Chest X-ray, AP view. Patient: 51 years old, sex F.
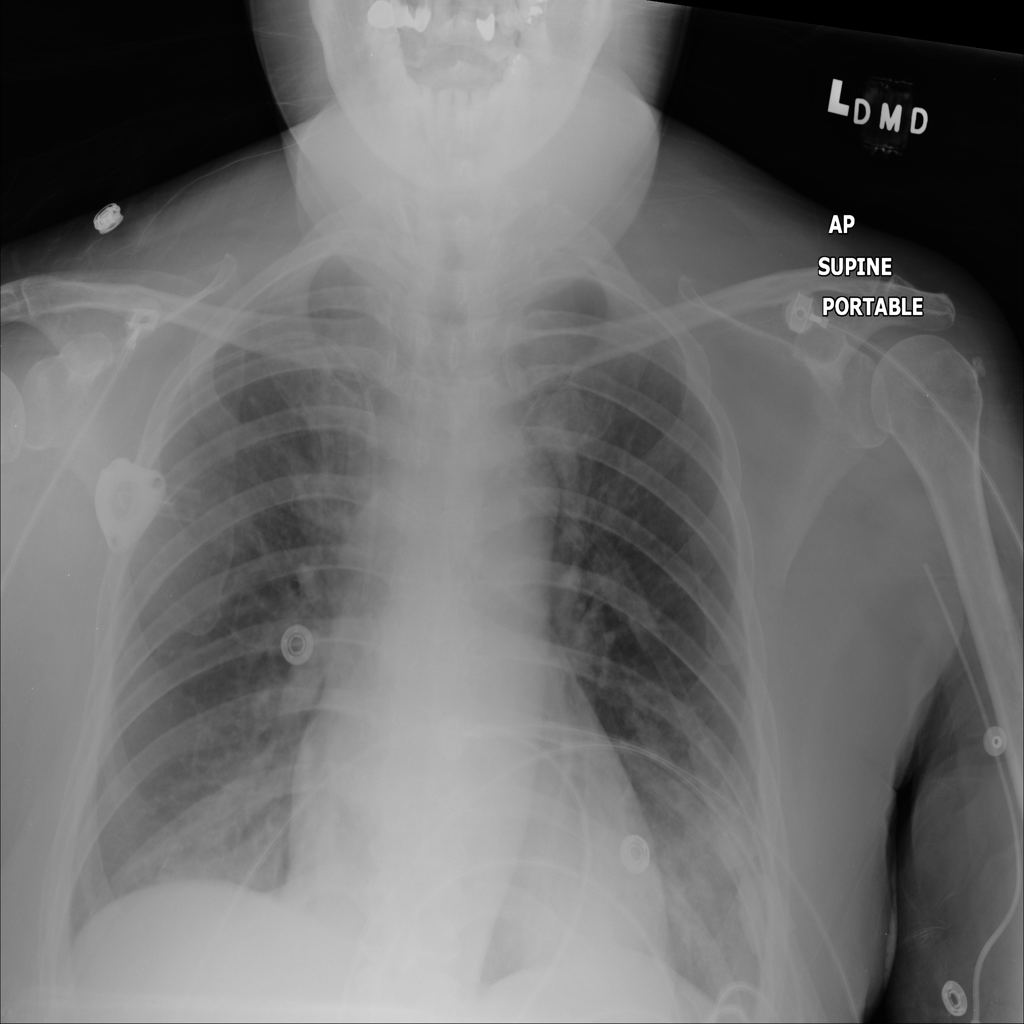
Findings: No Finding